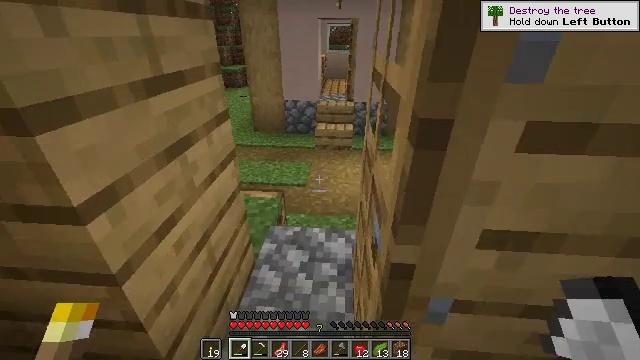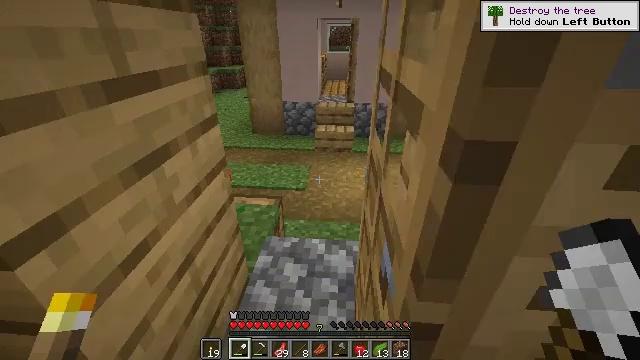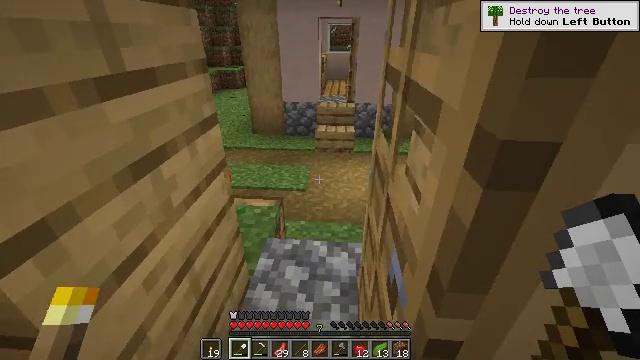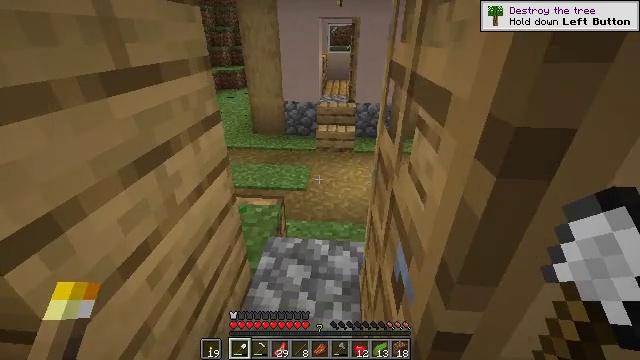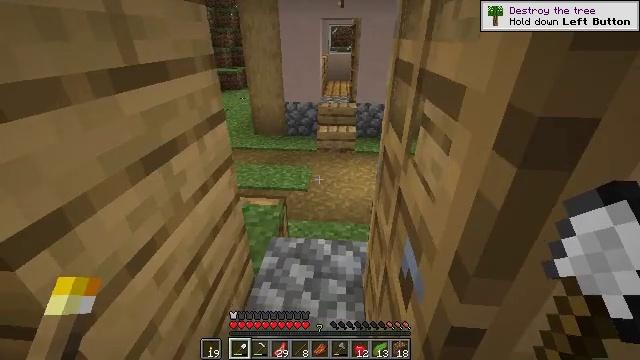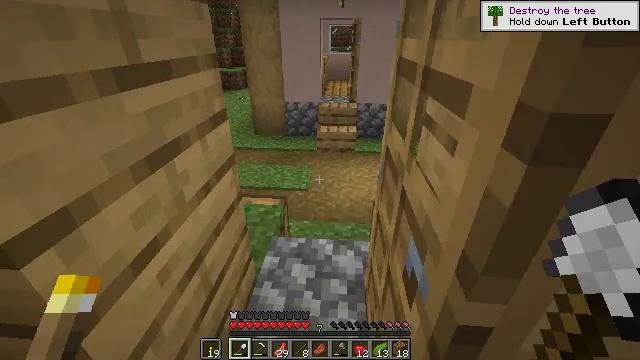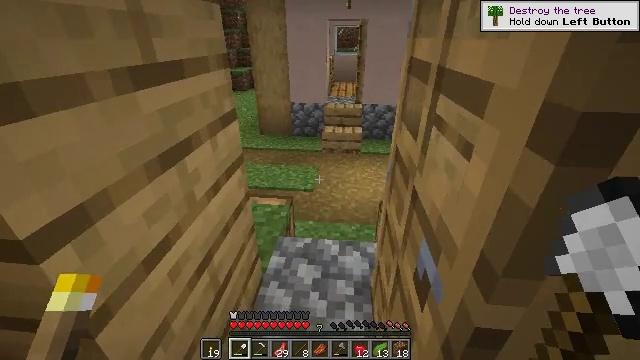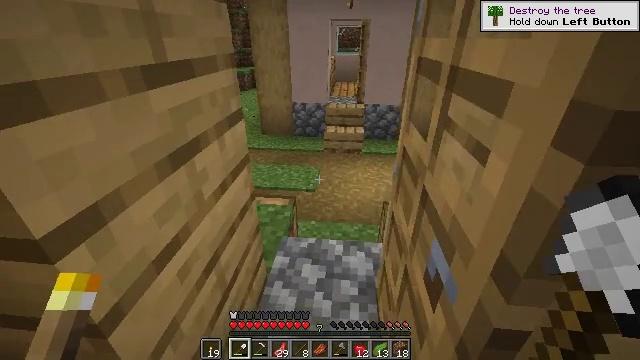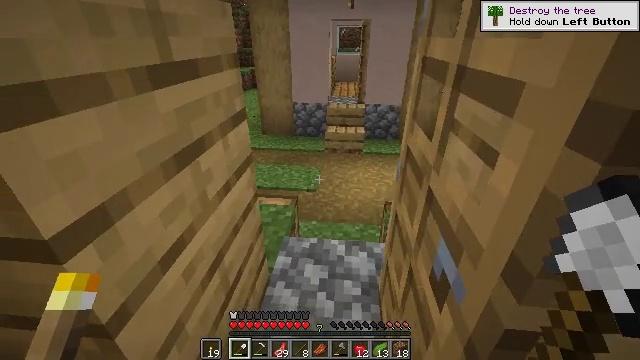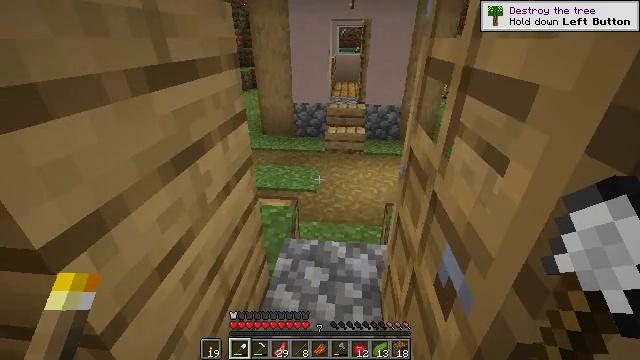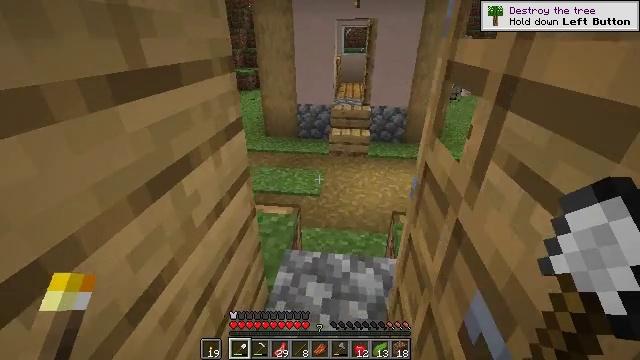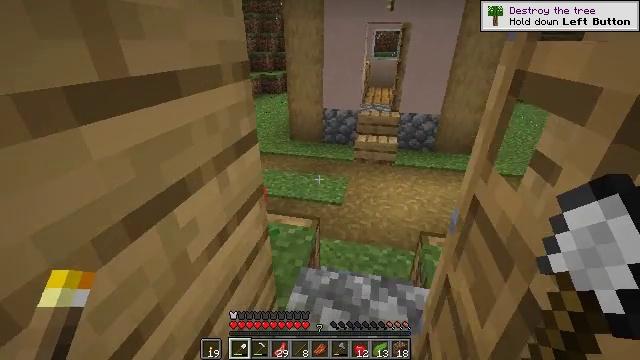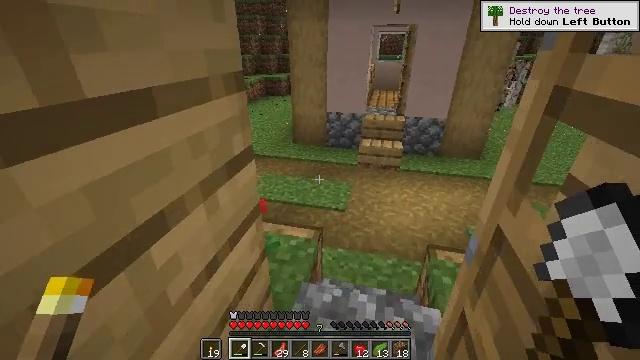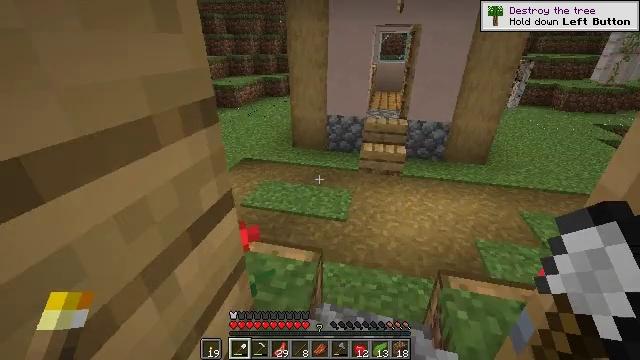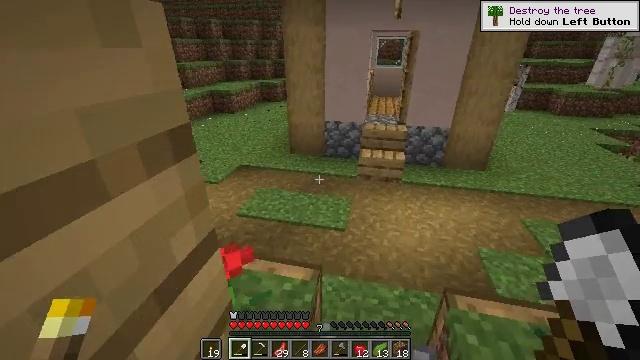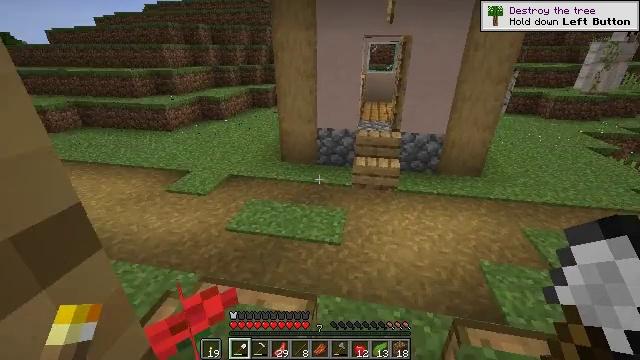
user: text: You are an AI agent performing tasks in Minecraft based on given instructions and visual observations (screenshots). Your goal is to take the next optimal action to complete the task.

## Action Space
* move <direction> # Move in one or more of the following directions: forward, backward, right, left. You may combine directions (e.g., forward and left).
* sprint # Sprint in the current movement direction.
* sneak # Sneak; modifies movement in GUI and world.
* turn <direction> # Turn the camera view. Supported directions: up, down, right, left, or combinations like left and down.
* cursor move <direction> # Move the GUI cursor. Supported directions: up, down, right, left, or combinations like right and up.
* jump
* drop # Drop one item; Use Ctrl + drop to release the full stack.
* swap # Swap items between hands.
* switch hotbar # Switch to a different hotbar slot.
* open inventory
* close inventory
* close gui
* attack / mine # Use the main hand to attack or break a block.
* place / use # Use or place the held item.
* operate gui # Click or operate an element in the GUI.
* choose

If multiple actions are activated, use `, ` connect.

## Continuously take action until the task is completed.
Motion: motion action
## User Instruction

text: Mine the white bed.
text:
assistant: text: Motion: move forward, sprint
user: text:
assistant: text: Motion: move forward
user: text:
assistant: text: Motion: move forward
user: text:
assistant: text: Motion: move forward, sprint
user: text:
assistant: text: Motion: move forward, sprint
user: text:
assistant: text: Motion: move forward, sprint, turn left
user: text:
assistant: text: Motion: move forward, sprint
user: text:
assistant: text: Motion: move forward
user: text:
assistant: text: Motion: move forward
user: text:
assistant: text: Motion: move forward
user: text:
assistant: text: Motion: move forward, sprint, turn left
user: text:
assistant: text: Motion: move forward, sprint
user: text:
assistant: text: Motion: move forward, sprint
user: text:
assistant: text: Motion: move forward
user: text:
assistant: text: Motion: move forward, turn right
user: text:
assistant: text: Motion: move forward, turn right
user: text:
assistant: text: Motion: move forward, sprint, turn right and up
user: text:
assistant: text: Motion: move forward, sprint, turn right
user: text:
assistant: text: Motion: move forward, sprint, turn right
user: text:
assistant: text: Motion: move forward, turn right and up
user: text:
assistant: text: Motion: move forward, turn right
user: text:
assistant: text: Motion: move forward, sprint
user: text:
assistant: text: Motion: move forward, sprint
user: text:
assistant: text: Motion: move forward, sprint
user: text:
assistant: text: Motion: move forward
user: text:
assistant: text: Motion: move forward, turn right and up
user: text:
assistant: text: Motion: move forward, turn right and up
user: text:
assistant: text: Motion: move forward, sprint, turn right and up
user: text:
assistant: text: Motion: move forward, sprint, turn right and up
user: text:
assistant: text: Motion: move forward, sprint, turn right